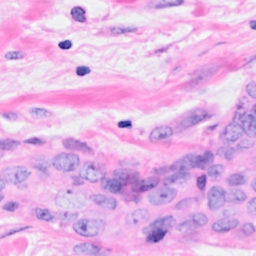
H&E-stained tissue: Breast